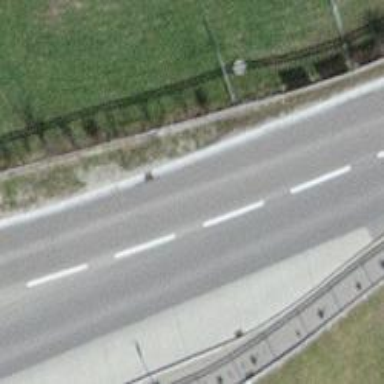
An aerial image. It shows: Bus stop equipped with public transport stop position.